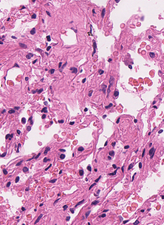
Tumor epithelial tissue: no
Tumor-associated stroma tissue: no
Normal tissue: yes